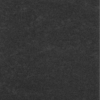
Label: dusty